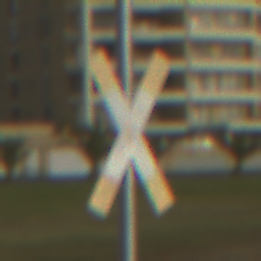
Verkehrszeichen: Andreaskreuz
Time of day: MorningAfternoon
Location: Outdoor (Suburban)
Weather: PartlyCloudy
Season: NotSpecified
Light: Natural